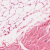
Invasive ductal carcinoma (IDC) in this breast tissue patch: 0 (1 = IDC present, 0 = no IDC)